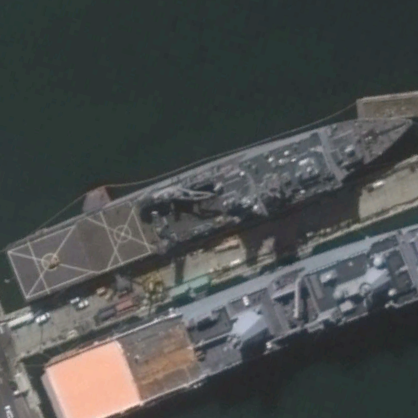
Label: combat